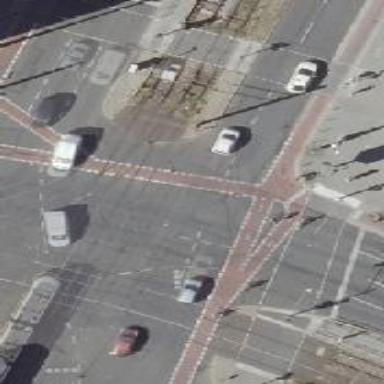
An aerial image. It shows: Tram crossing on the railway.